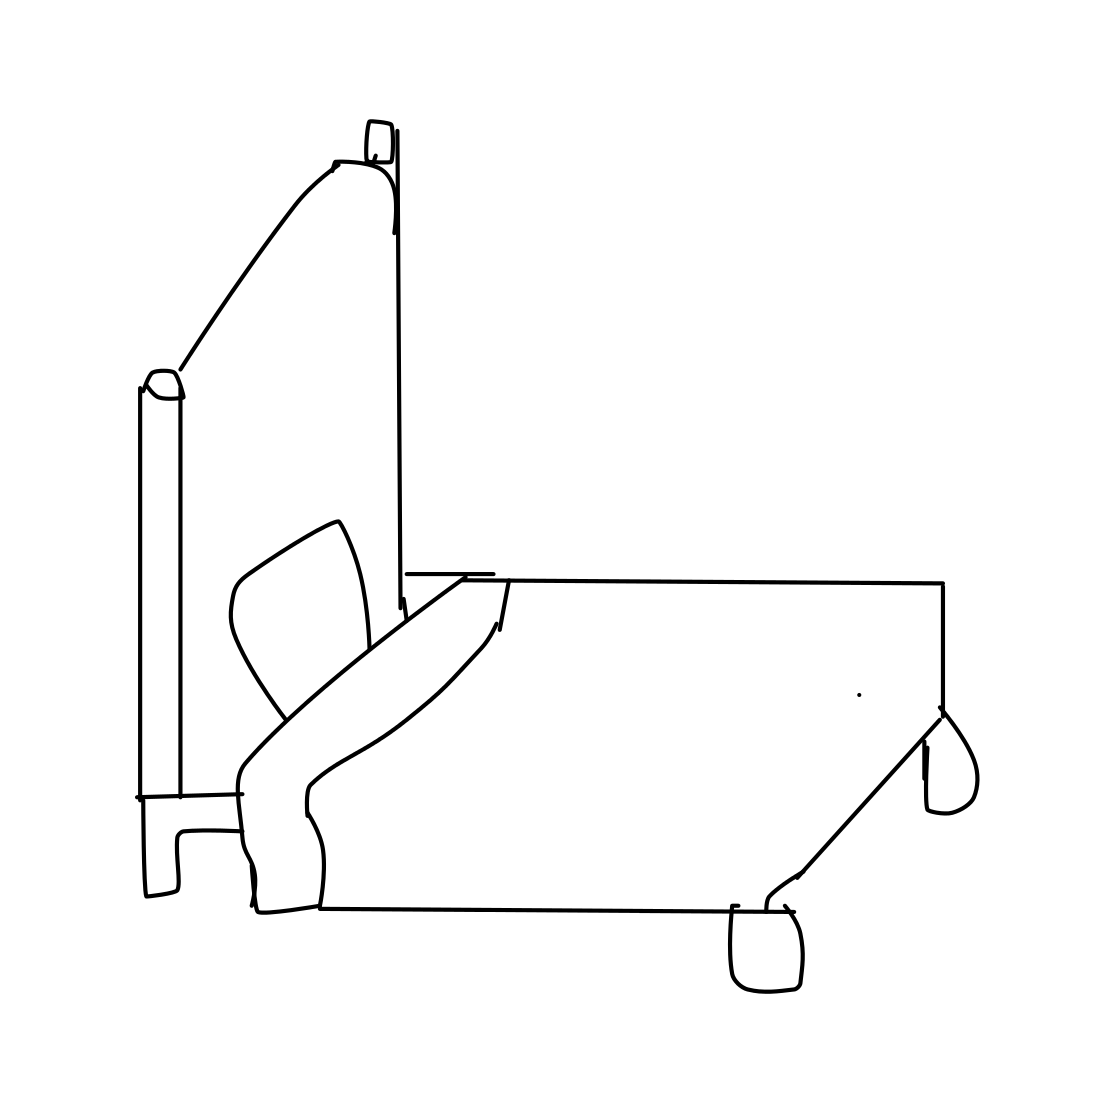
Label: bed